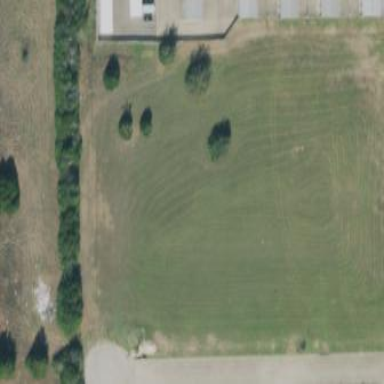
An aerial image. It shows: Grassy plot in green zone.